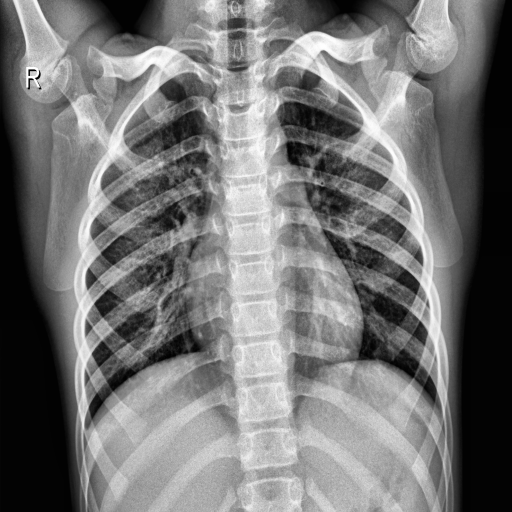
Finding: NORMAL